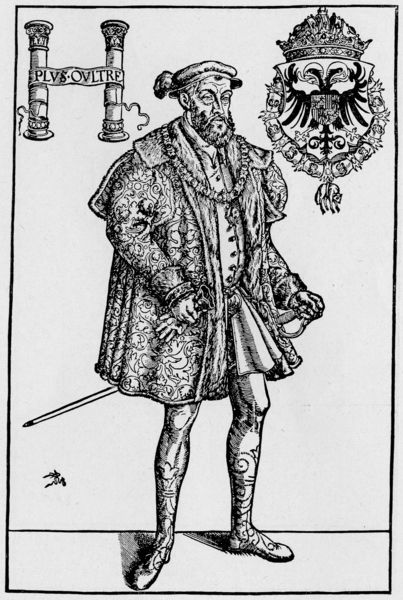
Titel: Bildnis von Kaiser Karl V
Künstler: Lucas d.J. Cranach
Institution: (Seriendruck)
Schlagwörter: adler, dunkel, feder, flügel, hand, mann, schatten, umhang, handschuh, handschuhe, hell, hut, licht, mund, nase, schmuck, schwarz, stirn, säulen, weiss, zeichnung, tier, muster, ornament, rock, bart, hemd, jacke, kappe, mütze, arm, arme, augen, gesicht, kleidung, kragen, mensch, stehen, ärmel, bildnis, hände, portrait, porträt, signatur, bestickt, gewand, mantel, pose, reich, stehend, adel, kaufmann, kinn, krone, lippen, renaissance, vornehm, beine, deutschland, schrift, schuhe, kette, grafik, graphik, linien, rand, friedrich, hat, kaiser, könig, sword, old, barbe, france, homme, manteau, ornamente, knie, knöpfe, griff, strümpfe, linie, druck, stich, blanc, noir, dreiviertel, schwarzweiß, schwert, säbel, text, buchstabe, chapeau, waffe, initiale, stand, abzeichen, degen, orden, herrscher, ritter, brokat, kurz, ganzfigur, wappen, man, mittelalter, strumpfhose, wams, en pied, riche, schriftrolle, karl, bänder, emblem, kupferstich, gravure, buttons, gegenstand, aigle, beard, empire, couronne, durck, weise, jacket, huit, épée, autriche, schwerz, illustration, roi, garland, broderie, collier, costume, ink, colonnes, dessin, latin, doppeladler, schriftband, crest, tehen, oiseau, shield, beinkleid, allemagne, gens, bottes, money, goldenes vlies, habsburg, vlies, habsburger, heiliges römisches reich, kaiser karl v., plus ultra, chatten, habit, emblème, lord, armes, cuirasse, estampe, cranach, royalty, gant, bas, dürer, rapier, degens, chaussures, noble, allein, beines, boden, kni, leer, signautr, kaiser karl, goldener vlies, empereur, béret, n, e, h, plsvs ovltre, plus ultre, armoiries, bestick, blason, salut, étendard, gants, toison d'or, françois, parchemin, collants, aigle à deux têtes, collant, charles v, plus, mittslalter, brocart, rouleau, rouleaux, charles quint, armoirie, saint empire romain germanique, lucas, devise, plus ovltre, germanique, fjrdggrdgdfg, gf, brodé, seigneur, henri, initiate, latins, lsvs ovltre